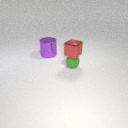
small red metal cube above small green rubber sphere